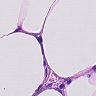
Metastatic tissue present: no